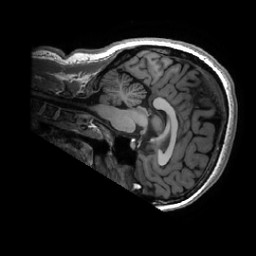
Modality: T1w
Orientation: sagittal
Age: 30
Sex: female
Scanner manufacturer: ge
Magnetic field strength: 3 T
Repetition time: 0.0073 s
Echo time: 0.003 s